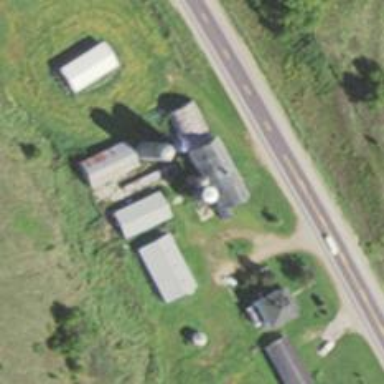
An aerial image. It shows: Silo.